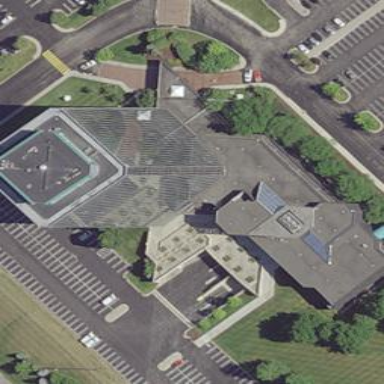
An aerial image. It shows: Office building.